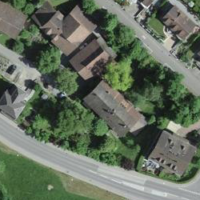
EUNIS habitat code: 54
Species observed at this site:
Cirsium vulgare